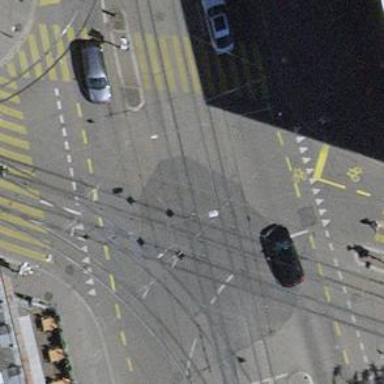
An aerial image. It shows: Railway crossing.